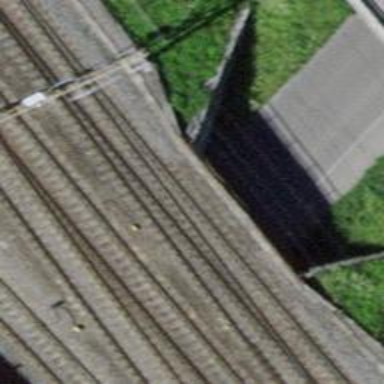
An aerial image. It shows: Single-track railway with electrified contact lines.